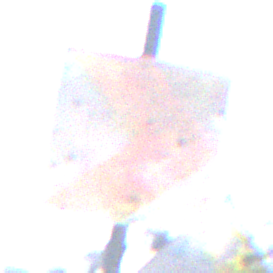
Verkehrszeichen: RichtungstafelnInKurvenKleinLinks
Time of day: MorningAfternoon
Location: Outdoor (Urban)
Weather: Clear
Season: NotSpecified
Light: Natural